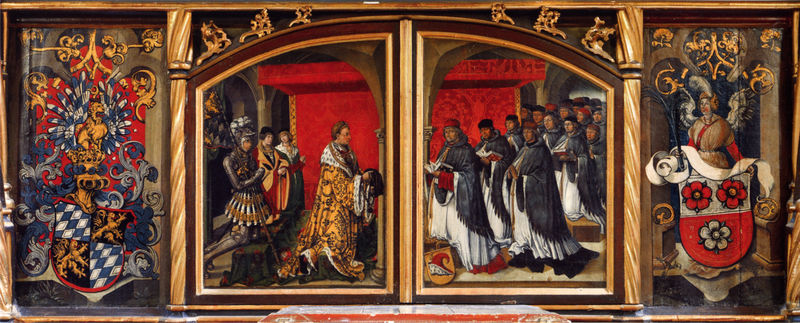
Titel: Hochaltar, Predella, Stifterbildnisse zwischen den Wappen der bayerischen Herzöge und der Stadt Moosburg
Künstler: Hans Wertinger
Standort: Moosburg
Institution: ehemalige Stiftskirche St. Kastulus
Schlagwörter: blau, flügel, gemälde, umhang, weiß, gelb, menschen, bunt, fenster, holz, kleider, männer, schwarz, säule, säulen, rosen, rot, karo, muster, ornament, kappe, kappen, mütze, wand, barock, bibel, federn, hermelin, pelz, kirche, gewand, gold, mantel, gewänder, seide, engel, bücher, saal, könig, ornamente, schild, bayern, schwert, knien, soldat, helm, kardinal, beten, gebet, ritter, brokat, rüstung, altar, hochaltar, verziert, wappen, löwen, christlich, knieend, mittelalter, krönung, messe, priester, empfang, mönch, audienz, baldachin, geistliche, mönche, umhänge, adelig, königlich, löwe, westfalen, speer, lilien, ornamentik, doppelt, ludwig, predella, flügelaltar, triptychon, geteilt, könig ludwig, kleriker, patriarch, ritterschlag, ernennung, karmesinrot, g, kronsaal, lippische rose